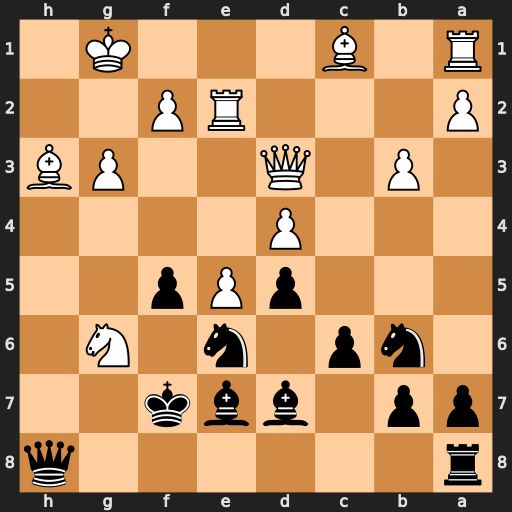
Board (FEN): r6q/pp1bbk2/1np1n1N1/3pPp2/3P4/1P1Q2PB/P3RP2/R1B3K1
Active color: b
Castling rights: -
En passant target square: -
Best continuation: Qxh3 Nxe7 Kxe7